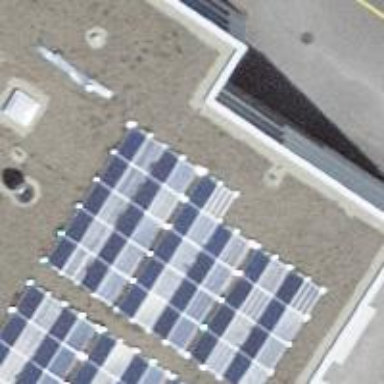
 consisting of solar photovoltaic panels."